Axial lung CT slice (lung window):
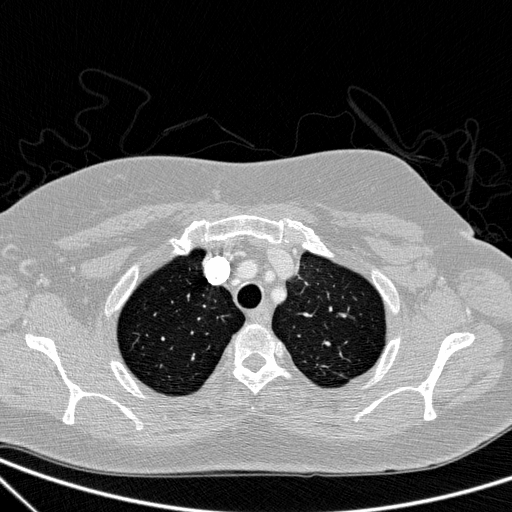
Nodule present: no